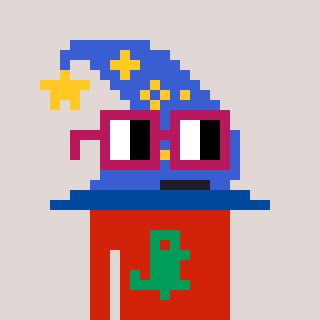
a pixel art character with square dark red glasses, a wizard hat-shaped head and a red-colored body on a warm background